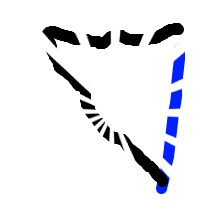
Shape: triangle